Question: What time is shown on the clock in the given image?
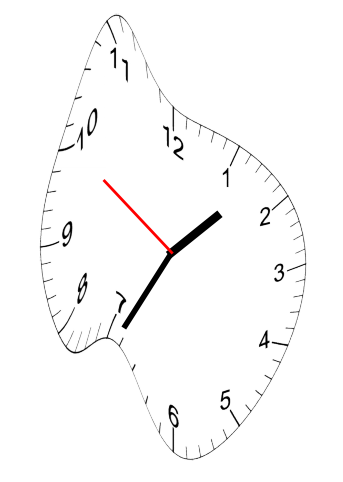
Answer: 01:34:50